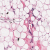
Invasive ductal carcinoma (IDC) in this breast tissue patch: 0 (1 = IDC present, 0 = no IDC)